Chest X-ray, PA view. Patient: 69 years old, sex F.
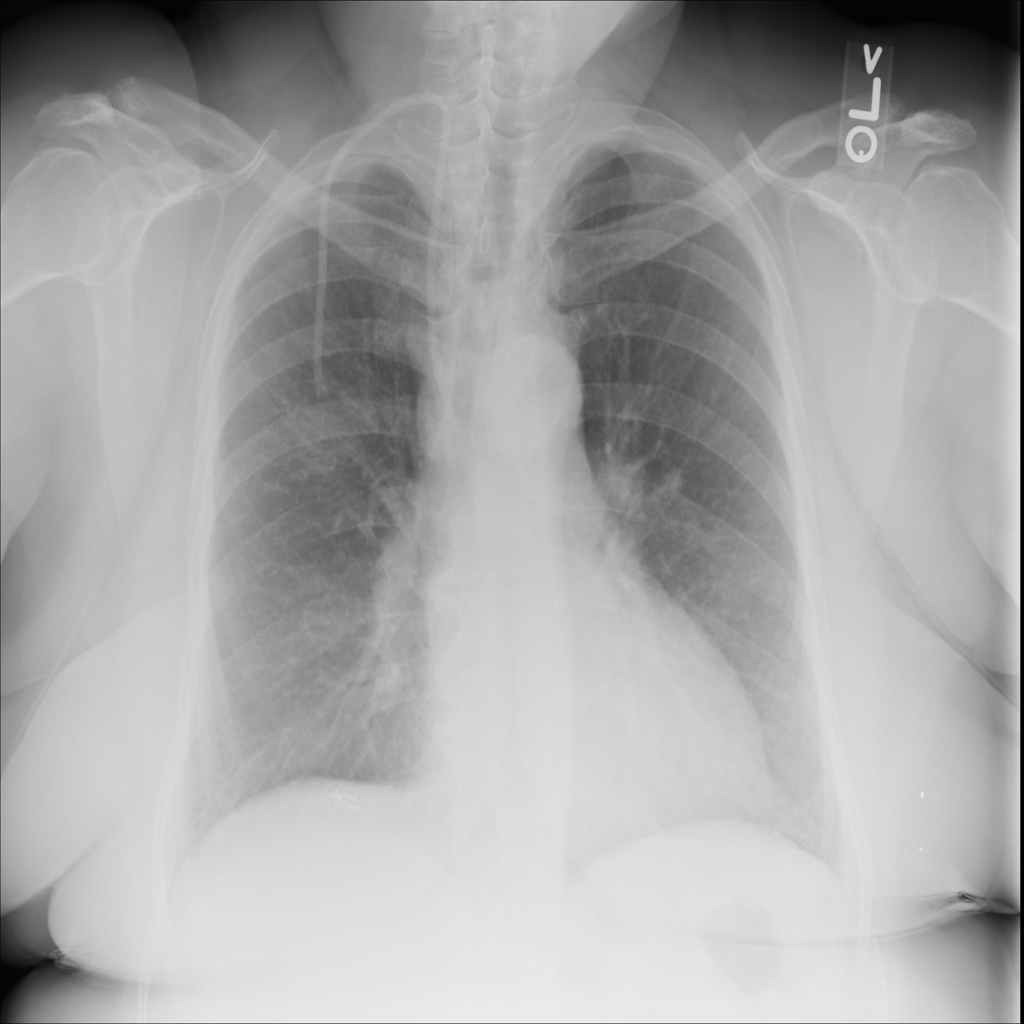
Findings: No Finding